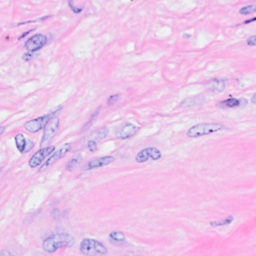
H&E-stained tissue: Breast